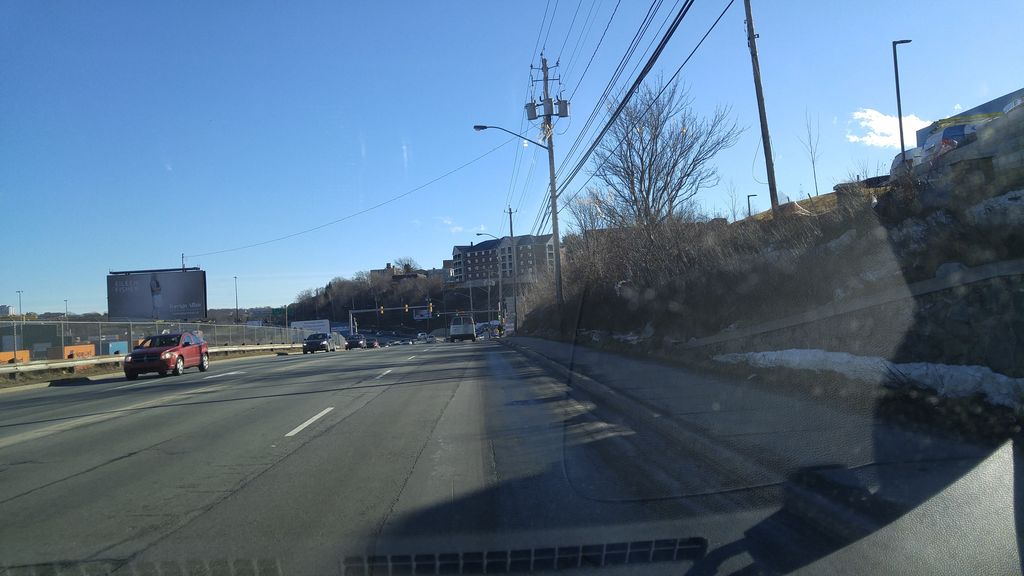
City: halifax